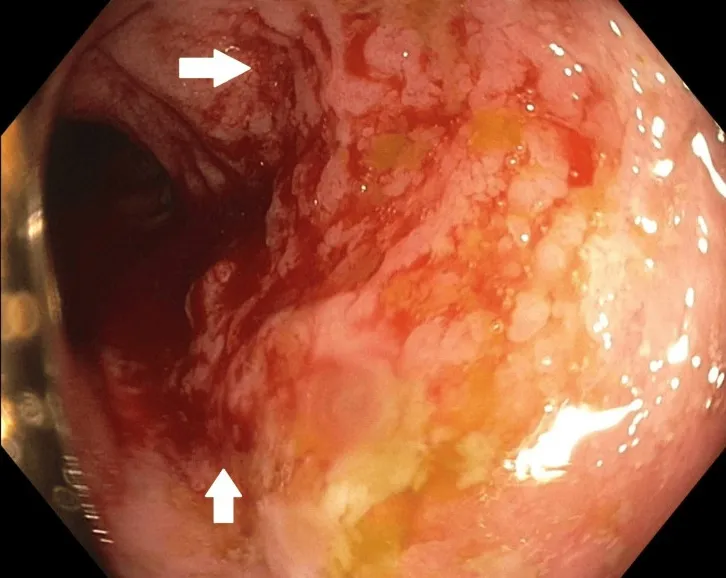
Colonoscopy images demonstrating severe ileitis of the terminal ileum (white arrows).
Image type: endoscopy (gi_endoscopy)